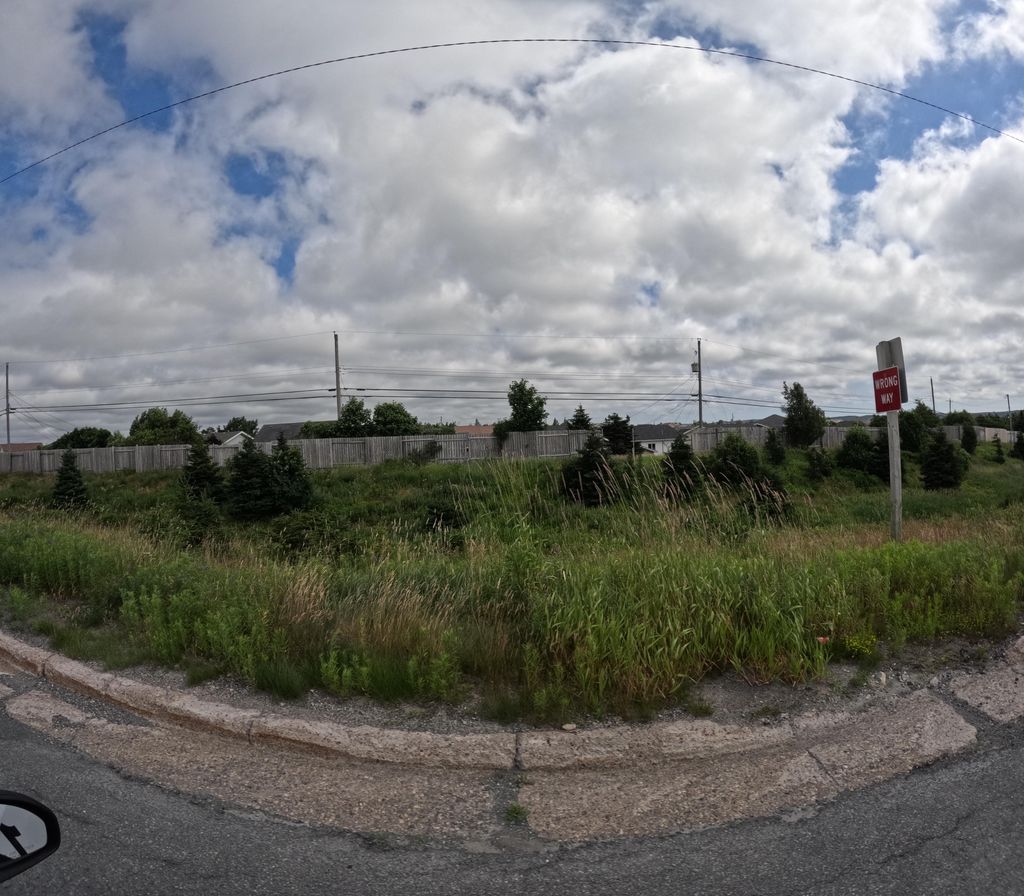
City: st_johns